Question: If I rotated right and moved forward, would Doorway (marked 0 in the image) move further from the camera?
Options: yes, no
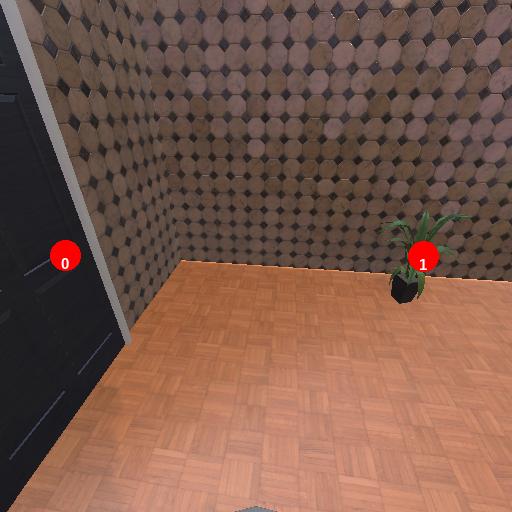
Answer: yes